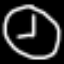
Label: clock